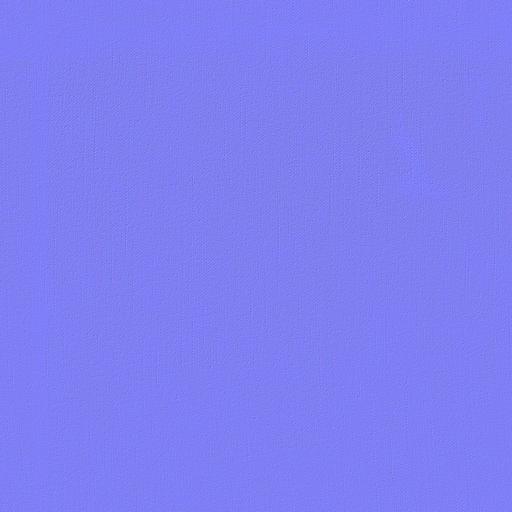
blue clean fabric jeans new